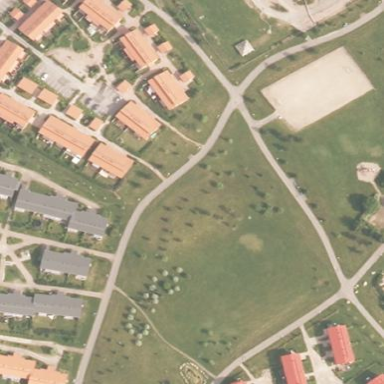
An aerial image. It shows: Park with disc golf course.